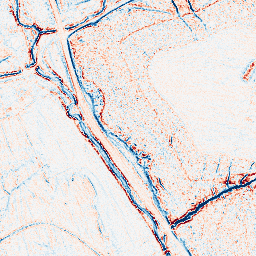
Category: edge_preserving
Decomposition family: anisotropic_diffusion
Decomposition parameters: iterations: 5
kappa: 100
gamma: 0.15
Upsampling method: regularized
Upsampling parameters: scale: 4
lambda_reg: 0.001
Upsampling scale: 4